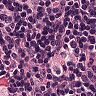
Metastatic tissue present: yes